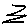
Label: zigzag